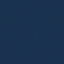
Label: SeaLake